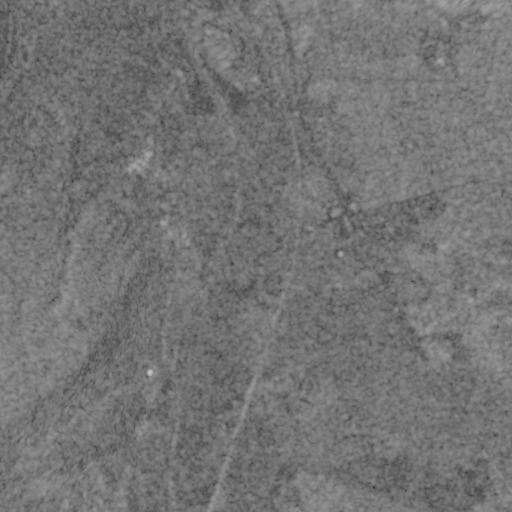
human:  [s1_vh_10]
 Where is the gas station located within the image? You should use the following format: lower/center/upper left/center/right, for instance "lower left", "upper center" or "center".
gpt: The gas station is located in the center right of the image.
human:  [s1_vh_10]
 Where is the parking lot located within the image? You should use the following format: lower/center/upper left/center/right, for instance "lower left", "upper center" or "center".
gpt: The parking lot is located in the upper center of the image.
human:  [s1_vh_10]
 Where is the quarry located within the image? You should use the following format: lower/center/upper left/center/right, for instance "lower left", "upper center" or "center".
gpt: The quarry is located in the upper right of the image.
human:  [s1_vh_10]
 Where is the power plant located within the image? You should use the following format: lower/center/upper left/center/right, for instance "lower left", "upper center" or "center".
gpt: There is no power plant in the image.

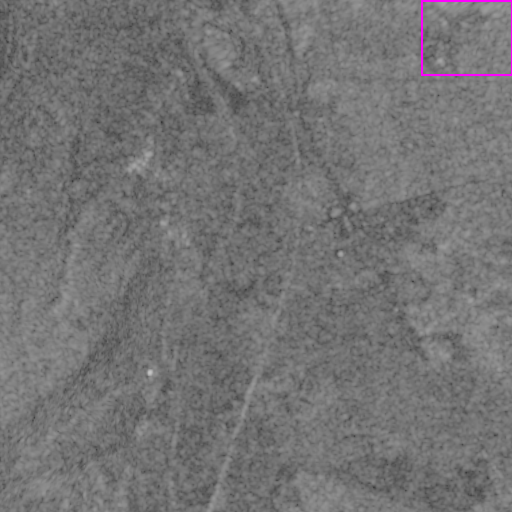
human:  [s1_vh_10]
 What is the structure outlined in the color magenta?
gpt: The structure outlined in magenta is a quarry.
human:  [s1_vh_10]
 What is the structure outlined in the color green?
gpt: There is no green outline.